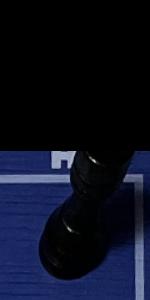
Label: Rook_Black